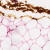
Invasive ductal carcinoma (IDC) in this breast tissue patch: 0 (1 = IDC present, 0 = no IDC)